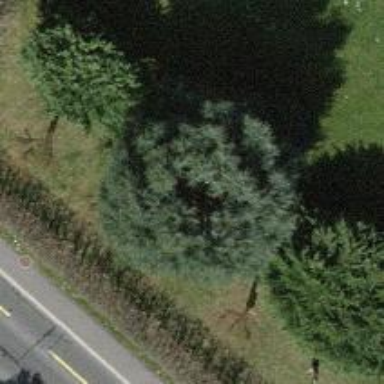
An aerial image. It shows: Urban tree with needleleaved evergreen leaves.